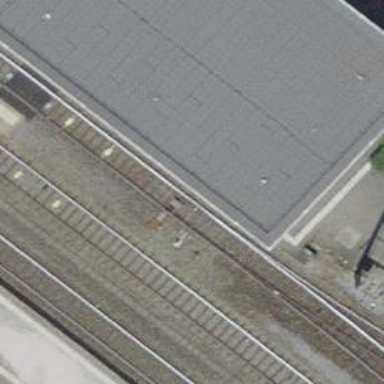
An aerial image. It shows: Railway switch.